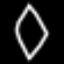
Label: diamond